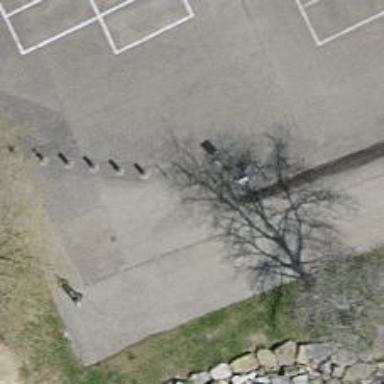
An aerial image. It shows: Bollard.